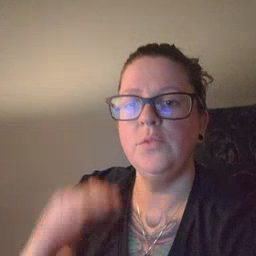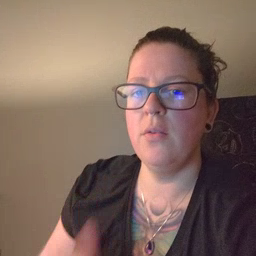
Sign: child